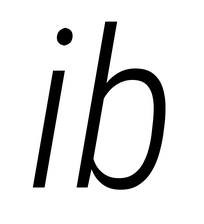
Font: Roboto-Italic_Condensed_Light_Italic